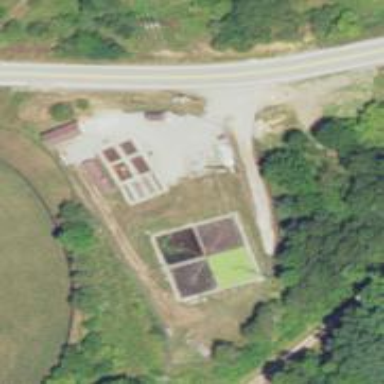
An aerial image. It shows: View of wastewater plant.